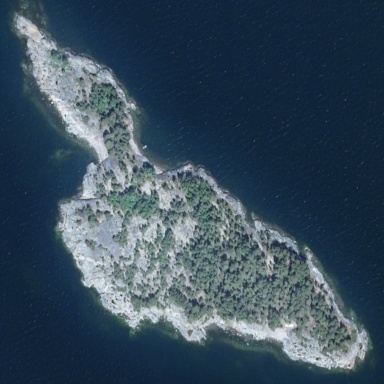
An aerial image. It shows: Islet along the natural coastline.